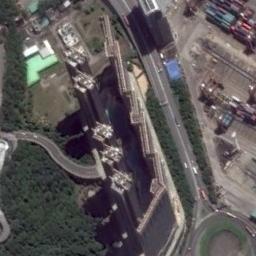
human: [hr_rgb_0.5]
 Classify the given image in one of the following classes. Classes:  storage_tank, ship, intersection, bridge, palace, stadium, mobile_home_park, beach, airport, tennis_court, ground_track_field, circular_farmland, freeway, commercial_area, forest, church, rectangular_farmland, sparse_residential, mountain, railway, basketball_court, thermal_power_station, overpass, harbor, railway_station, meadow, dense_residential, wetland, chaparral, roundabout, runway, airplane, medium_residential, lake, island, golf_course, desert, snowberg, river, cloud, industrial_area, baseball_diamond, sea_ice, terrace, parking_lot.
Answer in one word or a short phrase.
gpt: commercial_area